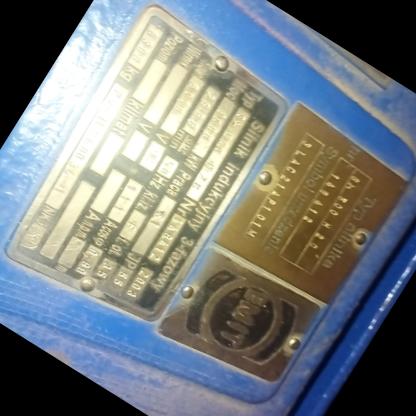
Klasa: tabliczka-znamionowa